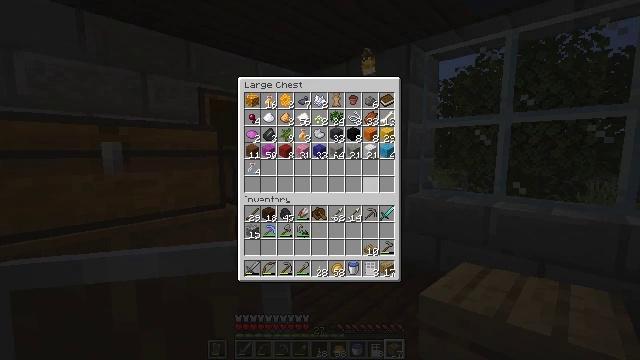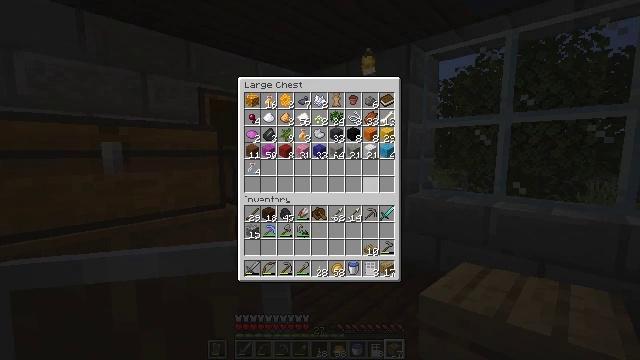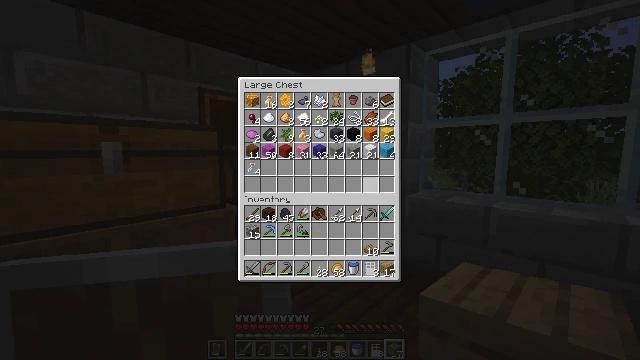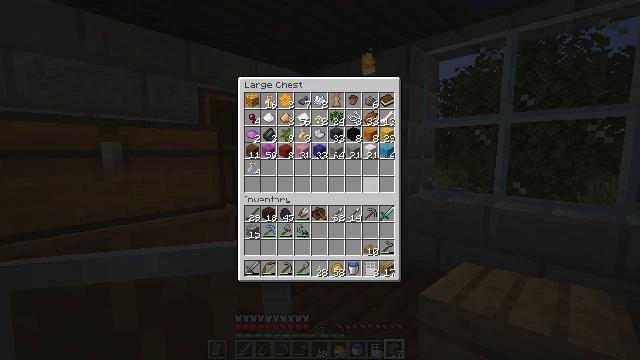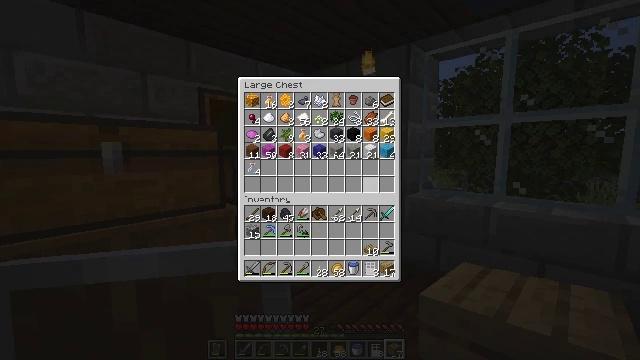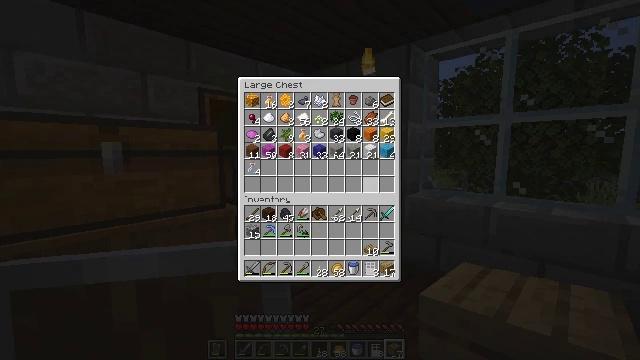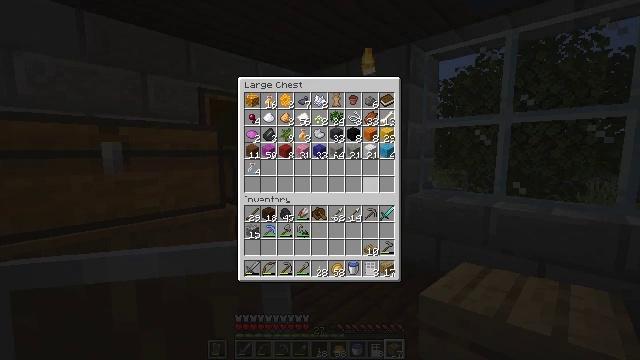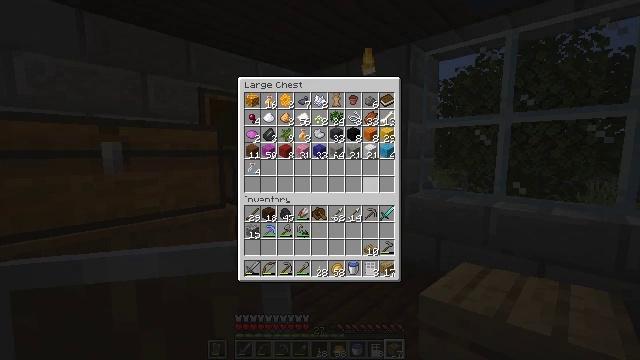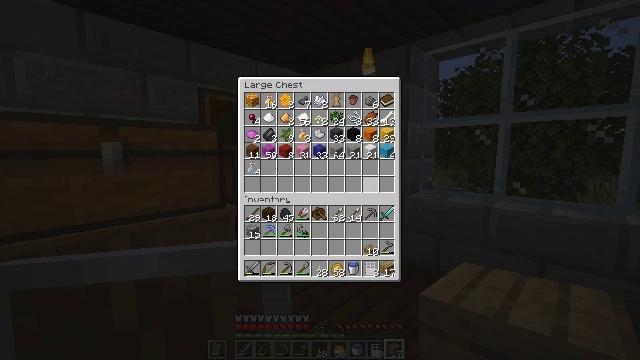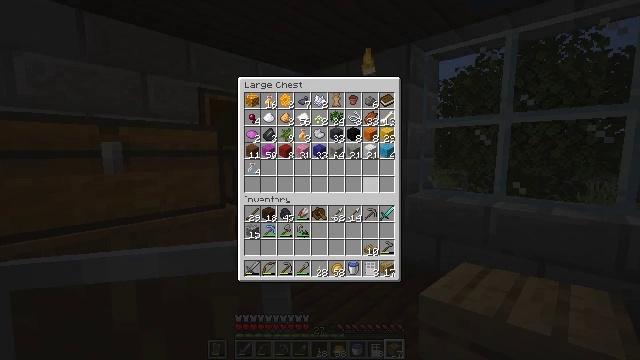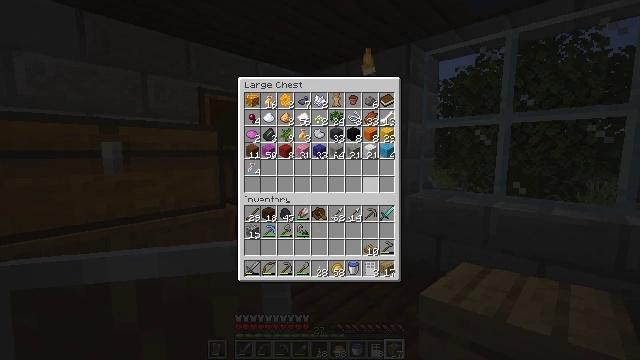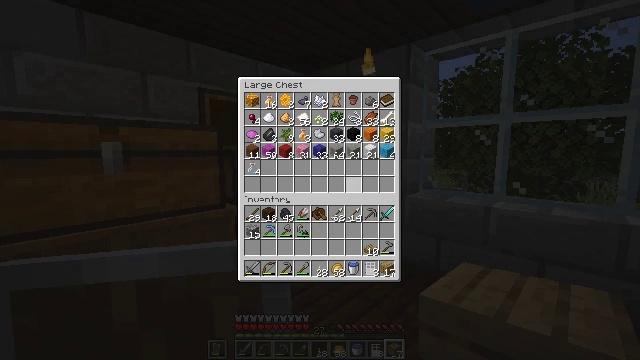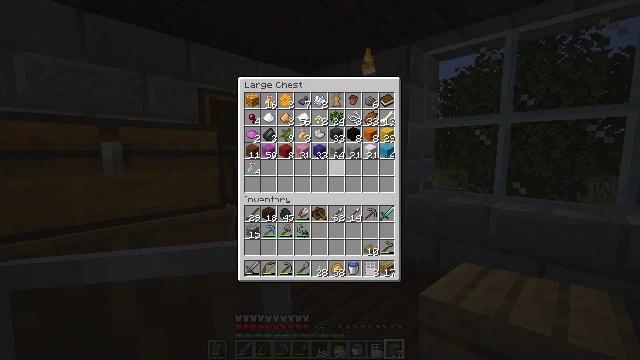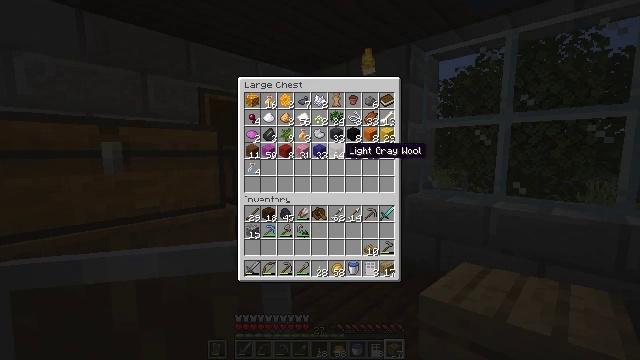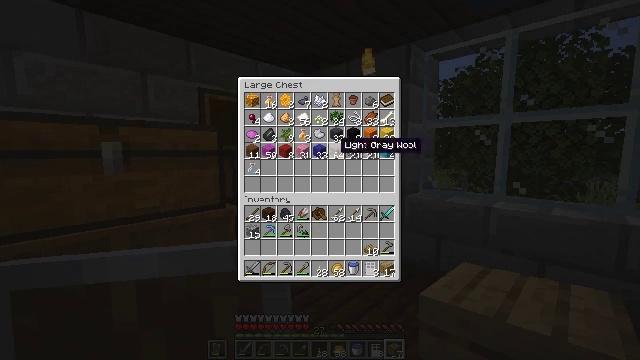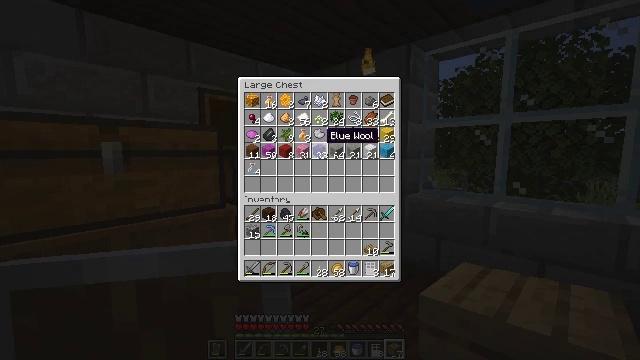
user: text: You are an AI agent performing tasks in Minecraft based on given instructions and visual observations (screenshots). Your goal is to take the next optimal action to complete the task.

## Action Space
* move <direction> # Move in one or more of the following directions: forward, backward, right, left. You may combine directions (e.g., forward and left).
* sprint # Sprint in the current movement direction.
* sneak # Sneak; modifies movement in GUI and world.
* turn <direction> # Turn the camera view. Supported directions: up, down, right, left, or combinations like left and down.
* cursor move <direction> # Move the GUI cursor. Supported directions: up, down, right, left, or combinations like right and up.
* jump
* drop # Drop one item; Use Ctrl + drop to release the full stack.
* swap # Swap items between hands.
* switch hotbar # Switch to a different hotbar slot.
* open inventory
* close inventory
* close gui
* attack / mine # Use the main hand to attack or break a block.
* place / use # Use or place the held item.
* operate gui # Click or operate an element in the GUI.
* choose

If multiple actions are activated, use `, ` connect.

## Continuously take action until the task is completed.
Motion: motion action
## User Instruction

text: Interact with the crafting table to obtain the barrel.
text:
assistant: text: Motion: no_op
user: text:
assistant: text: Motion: no_op
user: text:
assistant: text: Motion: no_op
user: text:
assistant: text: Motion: no_op
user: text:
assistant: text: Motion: no_op
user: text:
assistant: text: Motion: no_op
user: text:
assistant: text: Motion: no_op
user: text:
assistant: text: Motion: no_op
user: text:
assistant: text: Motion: no_op
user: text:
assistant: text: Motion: no_op
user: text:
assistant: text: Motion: turn left and up
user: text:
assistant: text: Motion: turn left and up
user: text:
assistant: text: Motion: turn up
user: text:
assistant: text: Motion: no_op
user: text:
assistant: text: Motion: turn left and up
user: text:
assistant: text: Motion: no_op
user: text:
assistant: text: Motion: no_op
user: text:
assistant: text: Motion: no_op
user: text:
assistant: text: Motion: no_op
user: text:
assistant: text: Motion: turn left and up
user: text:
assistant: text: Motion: turn left and up
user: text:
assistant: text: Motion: turn left and up
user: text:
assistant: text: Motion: no_op
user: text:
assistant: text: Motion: no_op
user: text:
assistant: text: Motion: no_op
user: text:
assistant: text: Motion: no_op
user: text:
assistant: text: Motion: no_op
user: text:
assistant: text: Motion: no_op
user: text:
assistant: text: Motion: no_op
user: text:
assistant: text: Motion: no_op